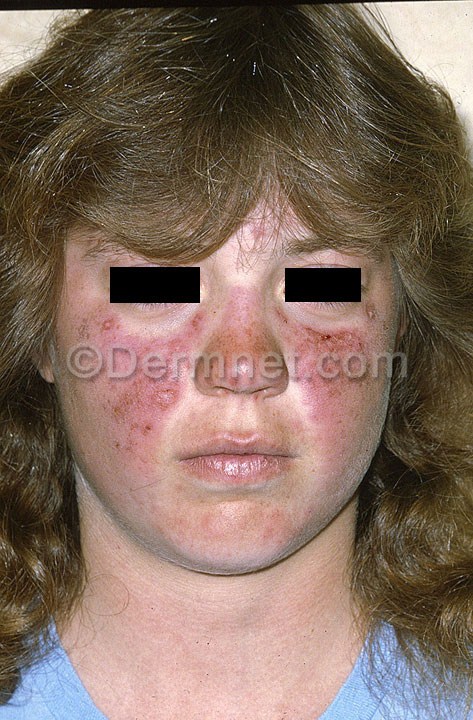
Disease: Lupus and other Connective Tissue diseases